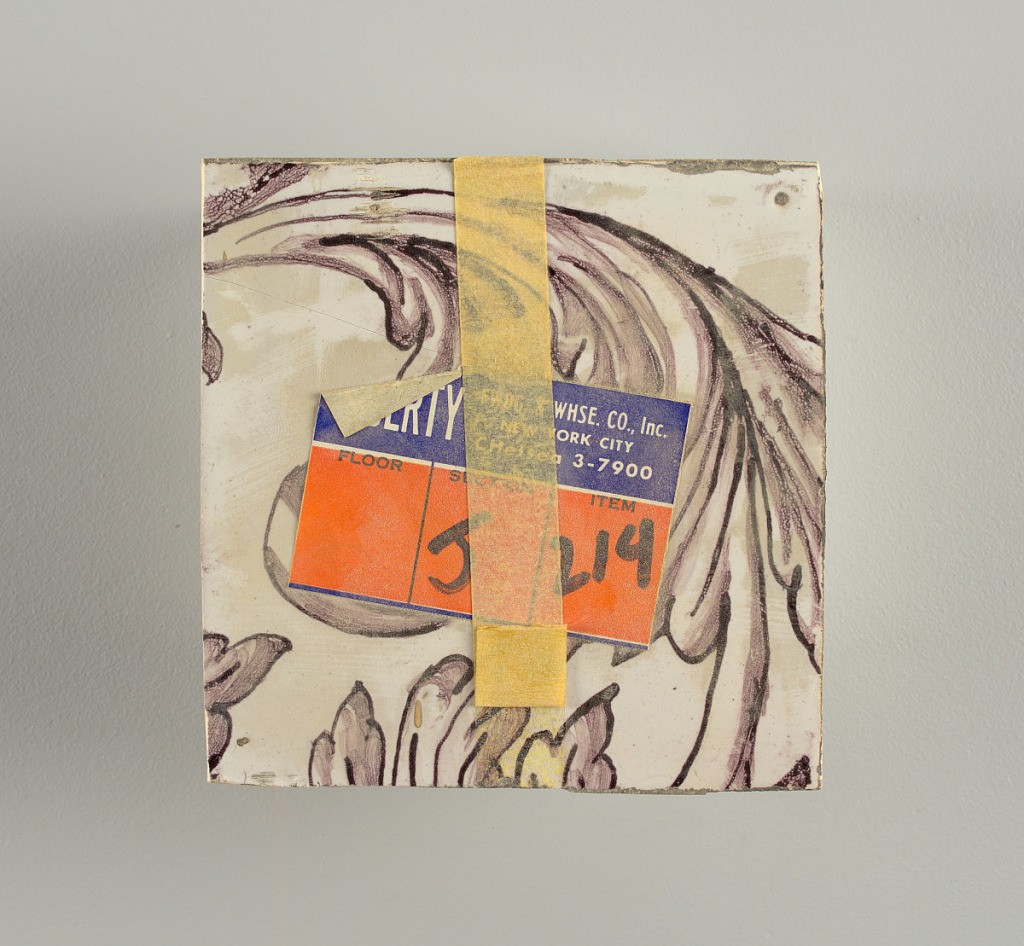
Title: Wall facing
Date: ca. 1725
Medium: tin-glazed earthenware, underglaze
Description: Two vertical rectangles, twenty-three tiles high.  A) Nine tiles wide at top; seven tiles wide at bottom.  B) Ten and one-half tiles wide.

Arabesque design of foliage.  A) with centered figure of Justice under a canopy.  B) with centered urn.